Interaction volume radius: 10 \u00c5
Interaction volume height: 30 \u00c5
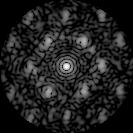
Disorder parameter: 0.5928